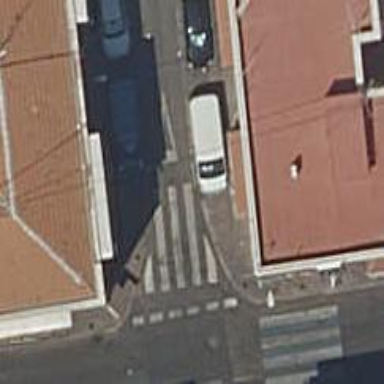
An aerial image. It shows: Marked crossing with pedestrian island.